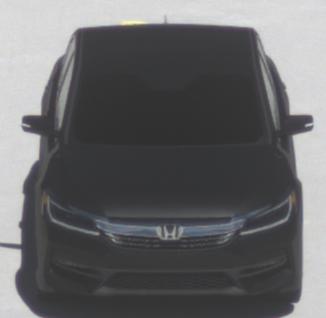
Make: Honda
Model: Accord Hybrid
Detailed model: 9. Generation
Model produced from: 2015
Model produced until: 2019
Doors: 4
Color: black
Road condition: dry road
Daytime: midday
Contrast: high contrast